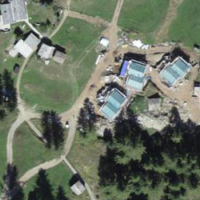
EUNIS habitat code: 26
Species observed at this site:
Rumex alpinus